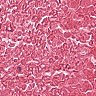
Metastatic tissue present: no